Question: We have about a dozen internal admin web apps (mostly Java) that employees use for various workflows, and each of them have their own, disparate sign-in/authentication systems. I've been asked to federate them all together under a single sing-on system. I was handed the following diagram to use as a starting point:

As you can see, each app uses a CAS client to connect to a CAS server. This server also has Apache httpd with a Shibboleth plugin (?) configured. This CAS server then communicates with our Active Directory ("AD") server.
I need to make sure I completely understand how these technologies all work together:
- - - - - -
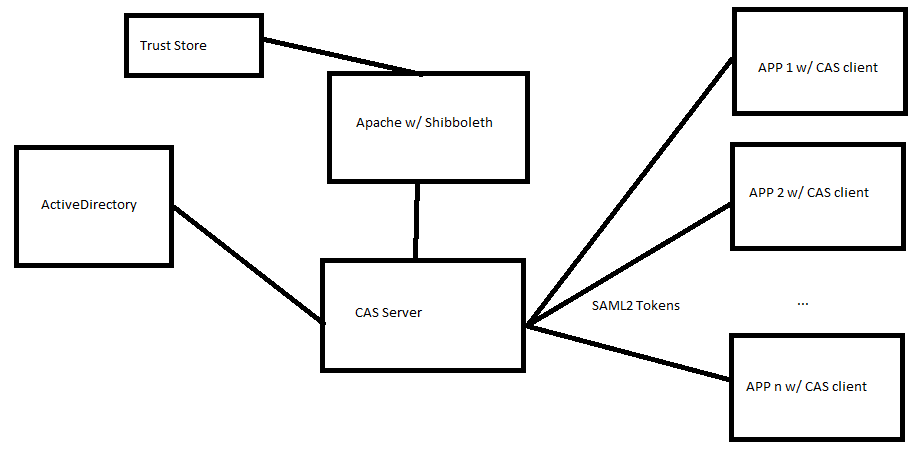
Answer: Here are a few of your answers:
First, let me give you a quick overview of how the interaction between a CAS client and a CAS server normally works: (I am not familiar with the Shibboleth portion, so I am omitting that.)
1. User hits the application webpage.
2. application redirects user to CAS.
3. CAS, using standard cookies and sessions, determines if user is already logged in.
4. if User is not logged in, CAS displays a login form for the user to provide login credentials. IF the user is already logged in, CAS skips to step #7.
5. CAS then interacts with the AD to verify that the provided credentials are valid.
6. if they are, then CAS logs in the user.
7. then CAS will redirect back to the application, providing a ticket.
8. The application makes a direct call to CAS to validate the provided ticket.
9. If the ticket is valid, then CAS returns user information as a response to the request.
10. The application then creates an authenticated session for the user, potentially looking up user information based on the info provided by CAS, and redirects them wherever is appropriate.
Now for your questions:
- - -
If you are doing primarily CAS and you have the ability to do your own CAS clients in your applications, CAS can be a very nice solution. Unfortunately, CAS does not have full SAML2 support, using it's own protocol instead, though CAS's protocol is very similar to the ARTIFACT profile for SAML2. If you want to integrate with other SAML2 clients, some work needs to be done.
Also, if your java applications happen to use Spring, Spring security includes a CAS client out of the box.
It is also pretty easy to write a custom client as you can see that the protocol is not terribly complex.
Also, while it is a bit more work and can be a pain to set up, if your employees already login to your domain via windows, then you can actually piggy back on that and configure CAS to use the windows login information users have already provided rather than prompting users with a login form making them re-enter their windows credentials.